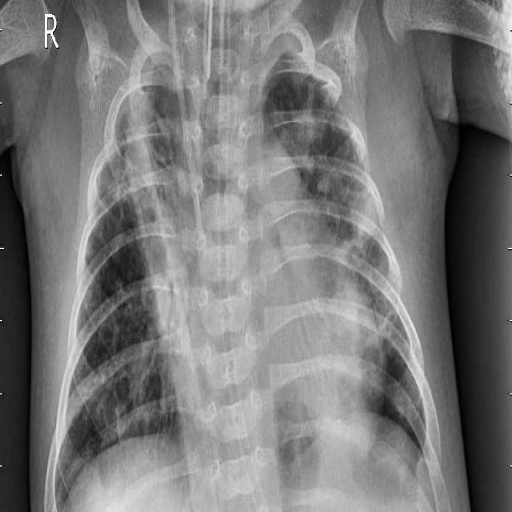
Finding: PNEUMONIA